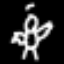
Label: angel